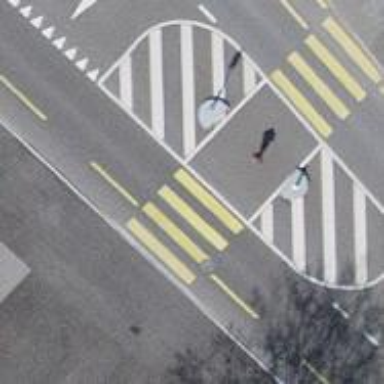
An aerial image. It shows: Uncontrolled zebra crossing with central island.